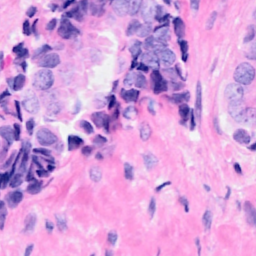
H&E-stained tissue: Breast